Question: Underneath the 'app' directory, I can reference a javascript file, 'ajavascriptfile.js', inside of a package, from an html document:
'''
<script src="/assets/css/test/ajavascriptfile.js"></script>
'''

However, I reference the css file, 'acssfile.css', inside of an html document:
'''
<script src="/assets/css/test/acssfile.css"></script>
'''
No error is thrown except in the console, which states the file is not found. Is there a route I'm missing? For organization, it just seems makes sense to use packages to manage them, as opposed to the public folders (where I'm putting 3rd party files).
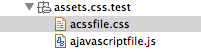
Answer: H.Buzz is right, the way assets work in Play 2.0, you need to put your static assets in 'public/', not 'app/assets/'. Out of the box, the only files in 'app/assets/' that are being handled by Play are those ending in '.js', '.coffee' or '.less'.
Your JavaScript file is being copied as part of its being compiled by the Google Closure Compiler. For CSS files there is no equivalent processing, so it does not get copied.
You need to either put the file into 'public/' or extend Play's asset handling.